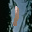
Label: 1